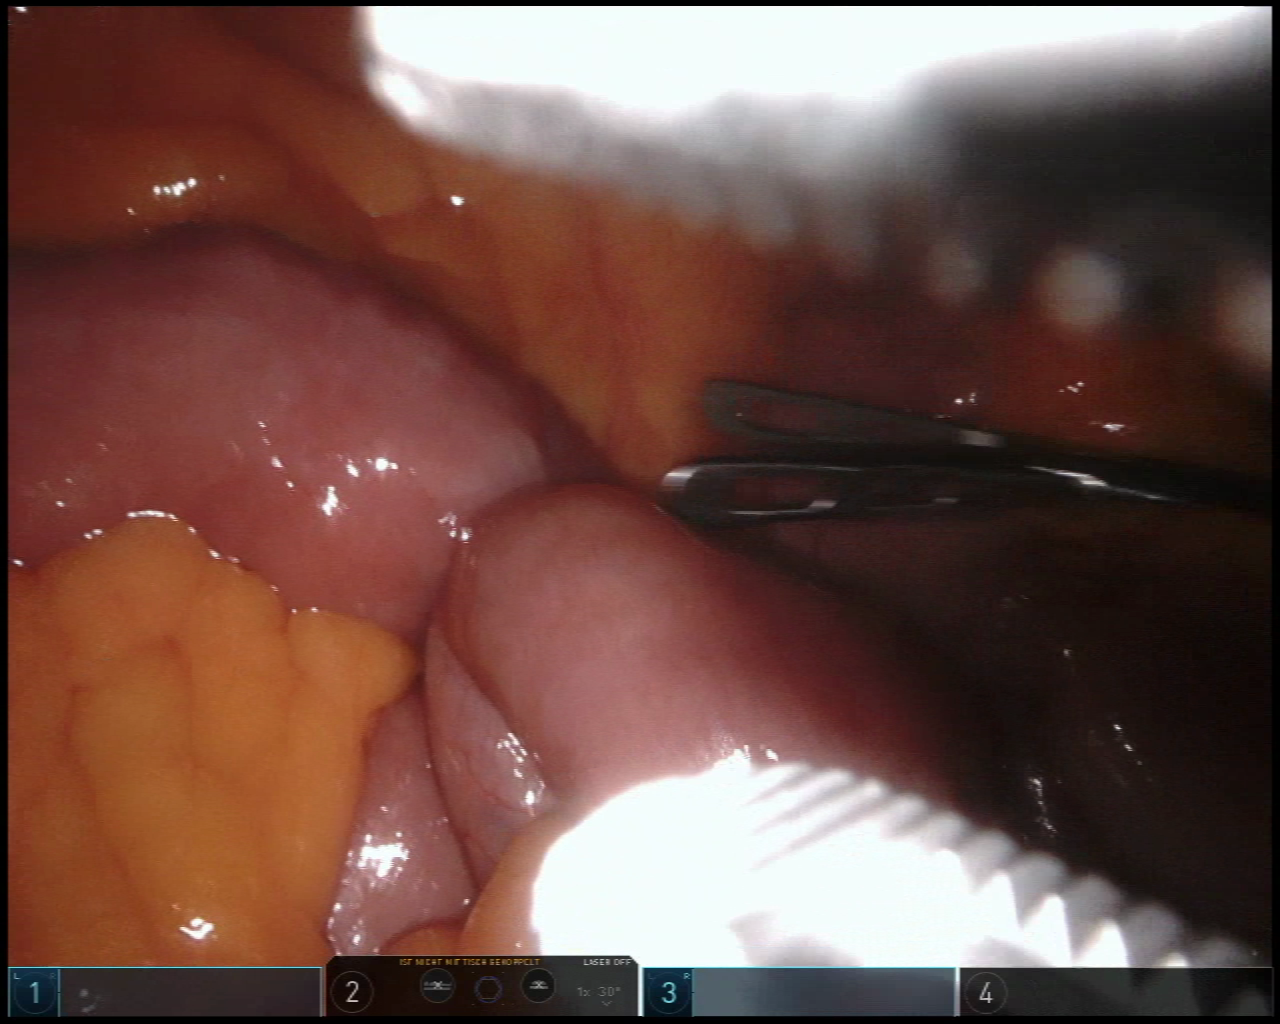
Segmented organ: small_intestine
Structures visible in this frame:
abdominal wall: no
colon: no
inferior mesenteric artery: no
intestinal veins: no
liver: no
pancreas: no
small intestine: yes
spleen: no
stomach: no
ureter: no
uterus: no
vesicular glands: no